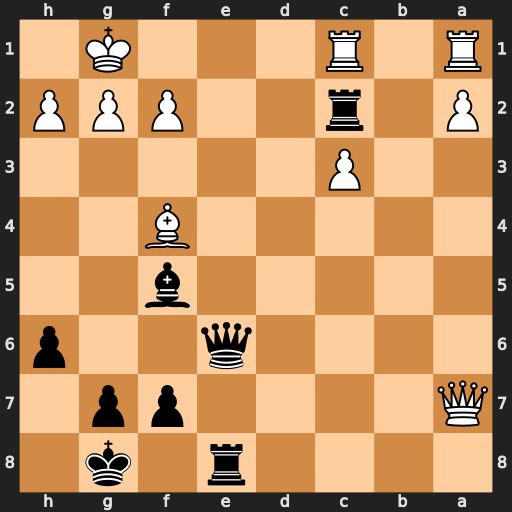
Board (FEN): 4r1k1/Q4pp1/4q2p/5b2/5B2/2P5/P1r2PPP/R1R3K1
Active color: b
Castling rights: -
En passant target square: -
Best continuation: Rxc1+ Rxc1 Qe1+ Rxe1 Rxe1#